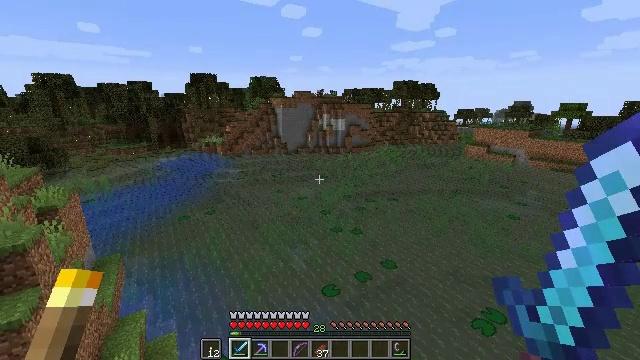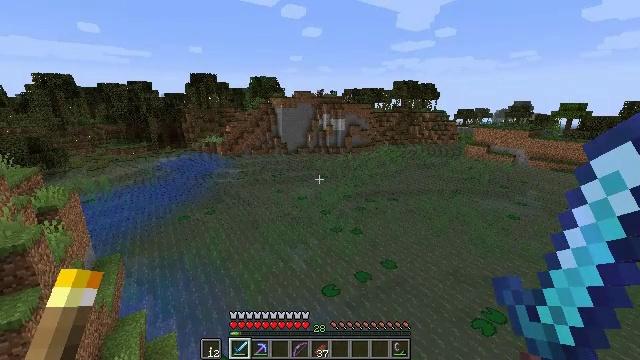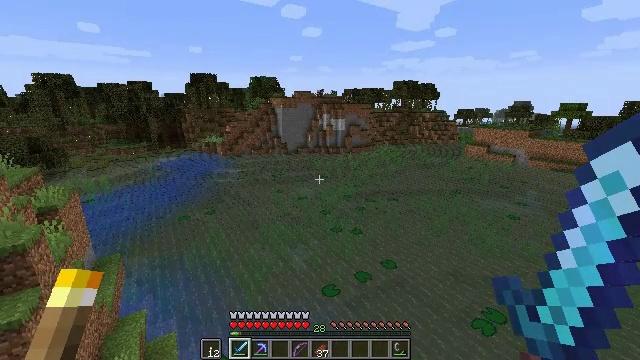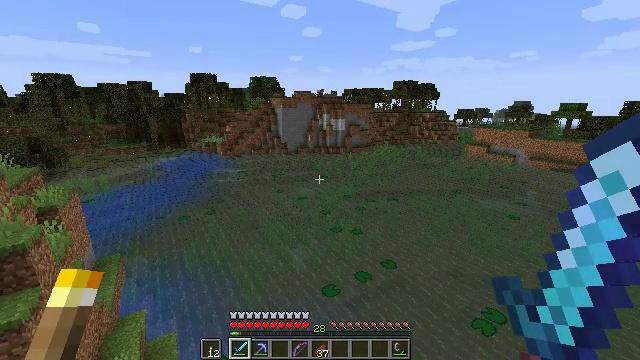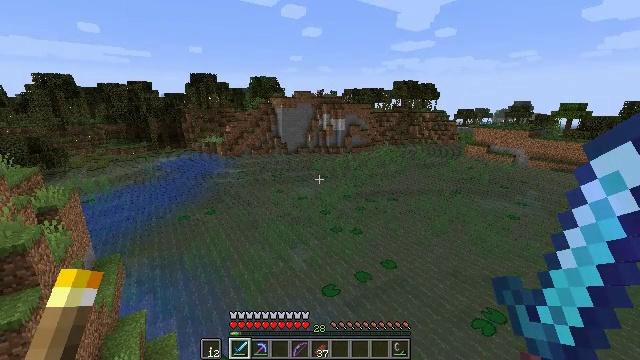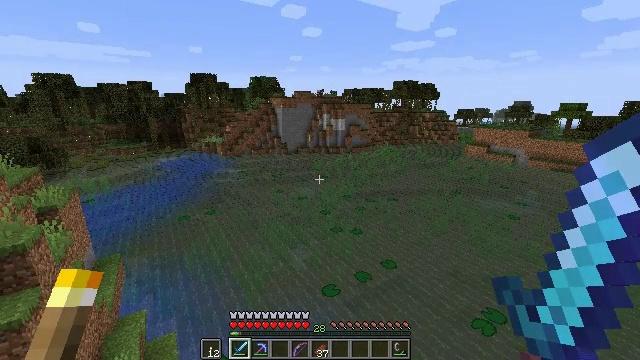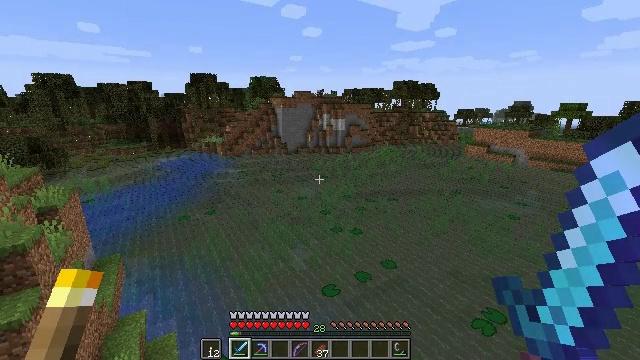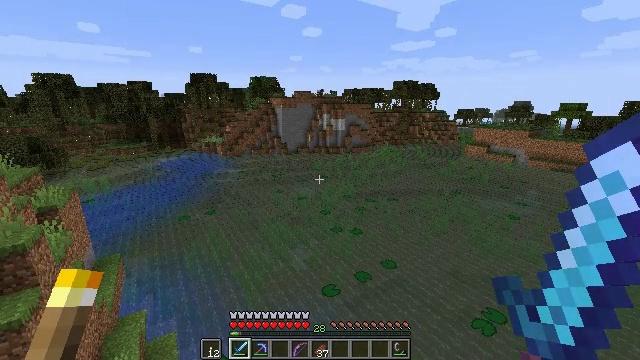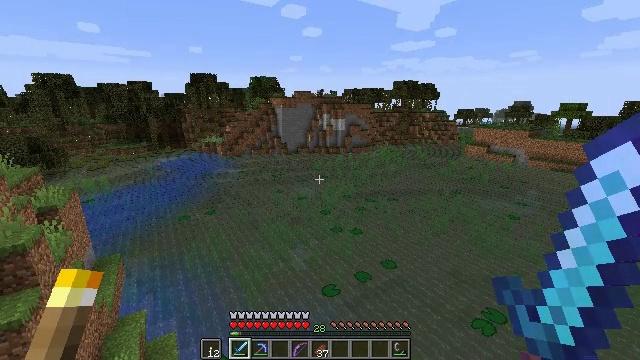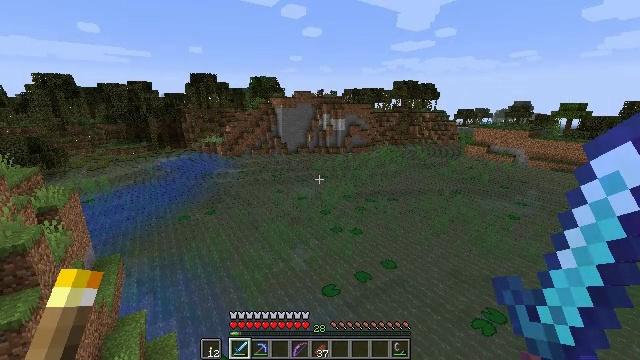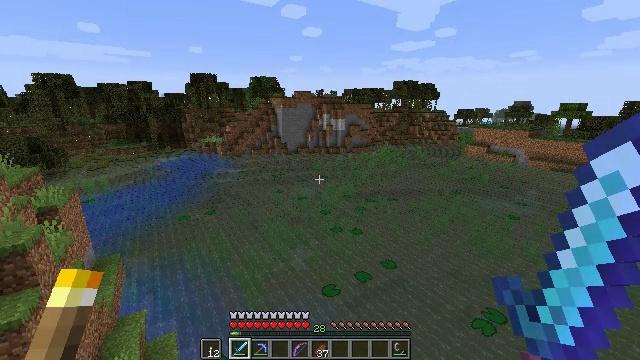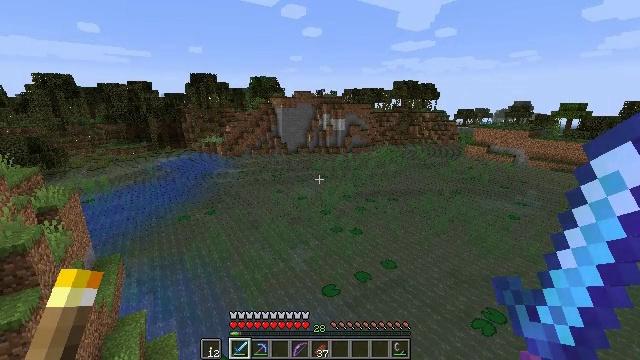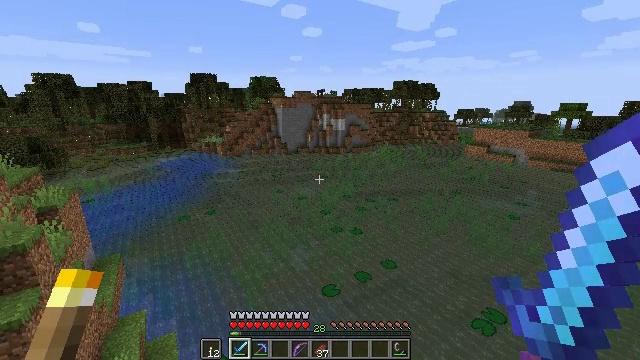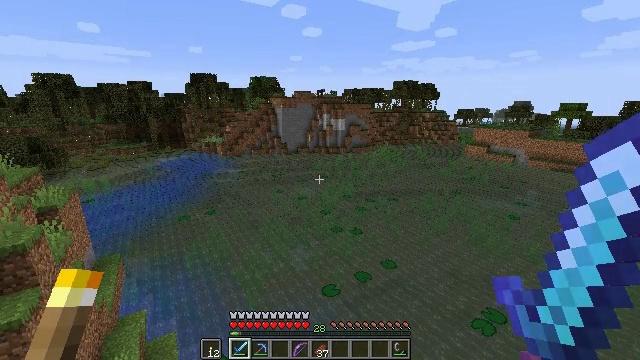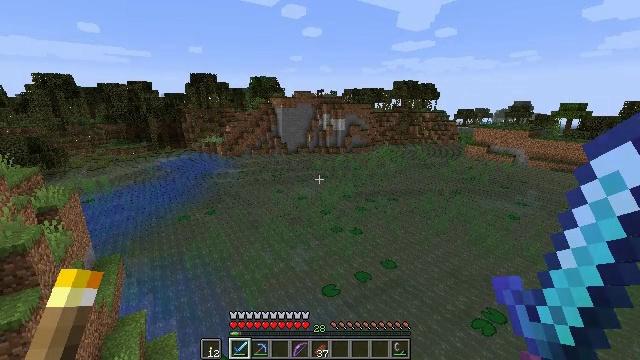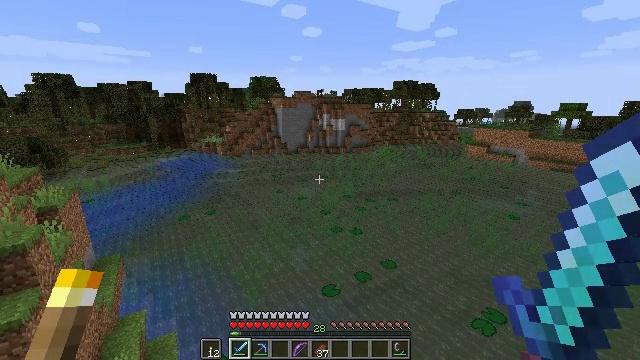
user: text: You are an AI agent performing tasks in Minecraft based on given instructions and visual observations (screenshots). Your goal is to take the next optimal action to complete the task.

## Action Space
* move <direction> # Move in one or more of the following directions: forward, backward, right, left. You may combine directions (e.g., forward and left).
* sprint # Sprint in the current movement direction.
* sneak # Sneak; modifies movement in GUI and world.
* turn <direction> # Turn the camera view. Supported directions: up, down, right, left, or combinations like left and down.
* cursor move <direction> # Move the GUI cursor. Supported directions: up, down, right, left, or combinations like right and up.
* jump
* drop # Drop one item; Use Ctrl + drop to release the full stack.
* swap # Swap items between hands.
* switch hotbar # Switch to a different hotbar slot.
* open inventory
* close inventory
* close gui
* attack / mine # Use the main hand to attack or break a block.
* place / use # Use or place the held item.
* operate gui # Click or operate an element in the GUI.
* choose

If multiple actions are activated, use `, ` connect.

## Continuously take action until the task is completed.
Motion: motion action
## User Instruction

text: Use right equipment to gather melon.
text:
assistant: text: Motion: no_op
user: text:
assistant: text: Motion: no_op
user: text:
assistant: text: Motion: no_op
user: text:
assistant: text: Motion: no_op
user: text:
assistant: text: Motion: no_op
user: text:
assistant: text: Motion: no_op
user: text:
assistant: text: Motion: no_op
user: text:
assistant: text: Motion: no_op
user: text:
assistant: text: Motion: no_op
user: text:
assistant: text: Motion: no_op
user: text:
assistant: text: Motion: no_op
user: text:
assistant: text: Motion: no_op
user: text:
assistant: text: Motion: no_op
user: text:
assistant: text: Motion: no_op
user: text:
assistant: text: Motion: no_op
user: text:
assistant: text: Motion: no_op
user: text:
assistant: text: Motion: no_op
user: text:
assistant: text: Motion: no_op
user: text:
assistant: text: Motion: no_op
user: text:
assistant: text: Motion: no_op
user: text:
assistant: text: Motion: no_op
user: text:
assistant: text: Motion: no_op
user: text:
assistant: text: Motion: no_op
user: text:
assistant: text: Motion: turn left
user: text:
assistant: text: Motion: turn left
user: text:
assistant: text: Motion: turn left
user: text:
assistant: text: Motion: no_op
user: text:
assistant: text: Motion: no_op
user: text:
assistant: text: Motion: no_op
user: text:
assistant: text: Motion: no_op